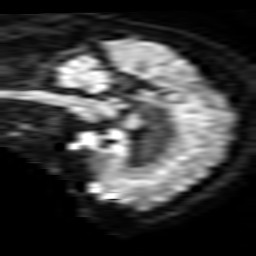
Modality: TRACE
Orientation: sagittal
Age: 72
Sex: male
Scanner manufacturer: philips
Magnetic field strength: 3 T
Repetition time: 4.031 s
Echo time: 0.05928 s